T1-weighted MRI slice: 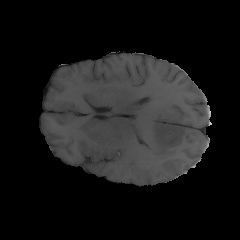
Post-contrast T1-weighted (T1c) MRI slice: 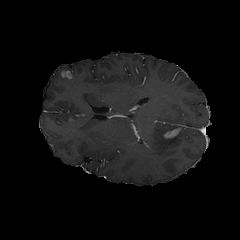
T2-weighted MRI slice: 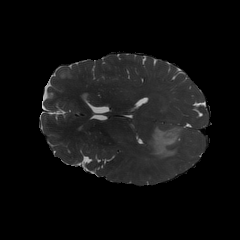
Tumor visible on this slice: yes